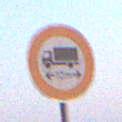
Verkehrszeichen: TatsaechlicheLaenge
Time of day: SunriseSunset
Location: Outdoor (Urban)
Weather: Clear
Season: NotSpecified
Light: Natural